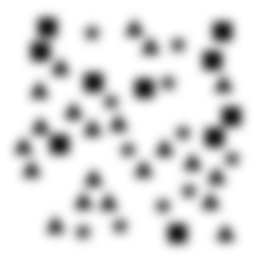
Squares: 10
Triangles: 21
Stars: 11
Total shapes: 42